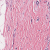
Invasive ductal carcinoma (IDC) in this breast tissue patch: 0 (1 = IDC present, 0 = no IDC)